Question: I have the following code:
'''
from win32com.client import Dispatch
from tkinter import *
from tkinter import ttk
import tkinter
class applicazione:
def __init__(self, root):
self.root = root
self.root.title('Controllo dati per fatturazione elettronica - Manticle - Smith & Nephew Italia')
ttk.Frame(self.root, width=300, height=250).pack()
#### label list
self.titoli = list()
self.titoli_BFT = ["Num_Doc", "Cod_Art", "Unita Misura", "Tot_Prod", "Quant_Prod", "Perc_IVA_Prod", "Tot_IVA_Prod",
"Linea_Prod", "Sconto", "Perc_Sconto", "Tipo_Sconto", "Cod_Art2", "Desc_Art"]
self.titoli_HFT = ["Dest_Cod_FIS_P_Iva", "Cod_Cli", "Dest_RagSoc1", "Dest_RagSoc2",
"Dest_Indirizzo", "Dest_CAP", "Dest_Localita", "Dest_Provincia", "Cli_Cod_Fis_P_Iva",
"Cod_Dest", "Cli_RagSoc1", "Cli_RagSoc2", "Cli_Indirizzo", "Cli_CAP",
"Cli_Localita", "Cli_Provincia", "Tipo_Doc", "pre_Num_Doc", "Num_Doc",
"Data_Doc", "Vs_Rif", "Data_Rif", "Blank", "Blank2", "CPT", "Scad_Pagamento",
"Descr", "Num_Ord", "Tot_Imp", "Tot_IVA", "Tot_Doc", "Nazione", "IPA", "Reg_Fiscale"]
self.titoli_IVA = ["Num_Doc_TMP", "Num_Doc", "Imponibile", "IVA, Tot", "Perc_IVA"]
self.titoli_RIF_DOC = [ "Num_Doc_TMP", "Num_Doc", "Rif_Doc" ]
self.titoli_RIF_DOC_BFT = ["Num_Doc_TMP", "Num_Doc", "Cod_Art", "NOTE" ]
self.titoli_anomalieBFT = ["ordine", "anomalia"]
self.titoli_anomalieHFT = ["ordine", "anomalia"]
self.inizializza_widgets()
self.lettura()
def inizializza_widgets(self):
#label
self.lblins=tkinter.Label(self.root, text="Controllo dati per fatturazione elettronica", font=("Helvetica", 12))
self.lblins.place(x=10, y=10
for i in range (0,len(self.titoli_HFT)):
j = 80*i
self.lblnome=tkinter.Label(self.root, text= self.titoli_HFT[i], font=("Helvetica", 8))
self.lblnome.place(x=85+j, y=50)
#buttons
ttk.Button(self.root, , text='Inserisci', width='10').place(x=645, y=590)
#pulsante lettura
ttk.Button(self.root, text='Modifica', width='10').place(x=725, y=590)
ttk.Button(self.root, text='Indietro', width='10').place(x=805, y=590)
ttk.Button(self.root, text='Avanti', width='10').place(x=885, y=590)
def onFrameConfigure(self, event):
'''Reset the scroll region to encompass the inner frame'''
self.canvas.configure(scrollregion=self.canvas.bbox("all"))
def lettura(self):
xl= Dispatch("Excel.Application")
xl.Visible = True
self.checkb_intvar = list() #contiene una lista di 1 o 0 associati alle checkbox nella lista quadratini
self.quadratiniB = l = [None] * (13 * len(self.titoli_BFT) )
self.quadratiniH = l = [None] * (13 * len(self.titoli_HFT) )
wbH = xl.Workbooks.Open(r'C:\Users\\Marco\\LAVORO\\Smith&Nephew\\appRonca\\fonte\\HFT_SAP_2.csv')
print("wbH")
wsH=wbH.WorkSheets(1) # get a reference to the first sheet
cont = 0
MAX = 3 #13 lunghezza visibile senza barra navigatrice del numero di righe nella finestra 13
cont = 0
for i in range(0, MAX):
for j in range(0,len(self.titoli_HFT)):
print("for for")
cont = cont + 1
print("i")
print(i)
print("j")
print(j)
print(" The {} set is often represented as {{0}} ".format("empty"))
#### indexes for DI excel cells management
k = 80*j #i con j
l = 40*i #k con l
contvalueX = i + 1 #con zero da errore allora +1
contvalueY = j + 1 #con zero da errore allora +1
self.txt1 = tkinter.Text(self.root, width='10', height='1')
#Reading excel cells file
if (wsH.Cells(contvalueX, contvalueY ).Value != None):
self.txt1.insert('1.0', wsH.Cells(contvalueX, contvalueY ).Value)#ws.Cells(1,i).Value
self.txt1.tag_add("start", "1.0", "1.13")
if (contvalueY == 1 ):
self.txt1.tag_config("start", background="white", foreground="red")
#self.txt1.tag_configure("red", foreground="red")
#self.txt1.highlight_pattern("word", "red")
#self.txt1 = tkinter.Text(self.root, width='10', height='1', text = ws.Cells(1,i).Value)
self.txt1.place(x=85+k, y=80+l) #5 + 80
print("if")
else: #None case
print("else")
self.txt1.insert('1.0', "")
self.txt1.place(x=85+k, y=80+l)
if (contvalueY == 1 ):
self.txt1.tag_config("start", background="white", foreground="red")
wbH.Close()
xl.Quit()
if __name__ == '__main__':
root = tkinter.Tk()
w, h = root.winfo_screenwidth(), root.winfo_screenheight()
root.geometry("%dx%d+0+0" % (w, h))
applicazione(root)
root.mainloop()
'''
The application runned:

I read data from an excel file (lettura function)
but i would like to add an horizontal and a vertical scrollbar i read first of all this:
<URL>
but use "grid" that i do not use and i'm not able to associate my double "for" "Text" to the vertical scroll bar (Lettura function)
The following code is edited with the scrollbar but does not work:
'''
import tkinter as tk
from win32com.client import Dispatch
from tkinter import *
#from tkinter import ttk
import tkinter
class Example(tk.Frame):
def __init__(self, root):
tk.Frame.__init__(self, root)
root.title('Controllo dati per fatturazione elettronica - Manticle - Smith & Nephew Italia')
#tk.Frame(root, width=100, height=450).pack()
self.canvas = tk.Canvas(root, borderwidth=0, background="#C0C0C0")
self.frame = tk.Frame(self.canvas, background="#ffffff")
self.vsb = tk.Scrollbar(root, orient="vertical", command=self.canvas.yview)
self.canvas.configure(yscrollcommand=self.vsb.set)
self.vsb.pack(side="right", fill="y")
self.canvas.pack(side="left", fill="both", expand=True)
self.canvas.create_window((4,4), window=self.frame, anchor="nw",
tags="self.frame")
self.frame.bind("<Configure>", self.onFrameConfigure)
self.titoli_BFT = ["Num_Doc", "Cod_Art", "Unita Misura", "Tot_Prod", "Quant_Prod", "Perc_IVA_Prod", "Tot_IVA_Prod",
"Linea_Prod", "Sconto", "Perc_Sconto", "Tipo_Sconto", "Cod_Art2", "Desc_Art"]
self.titoli_HFT = ["Dest_Cod_FIS_P_Iva", "Cod_Cli", "Dest_RagSoc1", "Dest_RagSoc2",
"Dest_Indirizzo", "Dest_CAP", "Dest_Localita", "Dest_Provincia", "Cli_Cod_Fis_P_Iva",
"Cod_Dest", "Cli_RagSoc1", "Cli_RagSoc2", "Cli_Indirizzo", "Cli_CAP",
"Cli_Localita", "Cli_Provincia", "Tipo_Doc", "pre_Num_Doc", "Num_Doc",
"Data_Doc", "Vs_Rif", "Data_Rif", "Blank", "Blank2", "CPT", "Scad_Pagamento",
"Descr", "Num_Ord", "Tot_Imp", "Tot_IVA", "Tot_Doc", "Nazione", "IPA", "Reg_Fiscale"]
#self.inizializza_widgets()
self.populate()
self.lettura()
def inizializza_widgets(self):
#label title
self.lblins=tk.Label(root, text="Controllo dati per fatturazione elettronica", font=("Helvetica", 12))
self.lblins.place(x=10, y=10)
for i in range (0,len(self.titoli_HFT)):
j = 80*i
self.lblnome=tk.Label(root, text= self.titoli_HFT[i], font=("Helvetica", 8))
self.lblnome.place(x=85+j, y=50)
#965 560
tk.Button(root, text='Inserisci', width='10').place(x=645, y=590)
#pulsante lettura
tk.Button(root, text='Modifica', width='10').place(x=725, y=590)
tk.Button(root, text='Indietro', width='10').place(x=805, y=590)
tk.Button(root, text='Avanti', width='10').place(x=885, y=590)
def lettura(self):
xl= Dispatch("Excel.Application")
xl.Visible = True
wbH = xl.Workbooks.Open(r'C:\Users\\Marco\\LAVORO\\Smith&Nephew\\appRonca\\fonte\\HFT_SAP_2.csv')
print("wbH")
wsH=wbH.WorkSheets(1) # get a reference to the first sheet
cont = 0
MAX = 9 #13 lunghezza visibile senza barra navigatrice del numero di righe nella finestra 13
cont = 0
for i in range(0, MAX):
for j in range(0,len(self.titoli_HFT)):
print("for for")
cont = cont + 1
print("cont")
print(cont)
#### INDEXES
k = 80*j #i con j
l = 40*i #k con l
contvalueX = i + 1 #con zero da errore allora +1
contvalueY = j + 1 #con zero da errore allora +1
self.txt1 = tk.Text(root, width='10', height='1')
#Lettura celle del file HFT
if (wsH.Cells(contvalueX, contvalueY ).Value != None):
self.txt1.insert('1.0', wsH.Cells(contvalueX, contvalueY ).Value)#ws.Cells(1,i).Value
self.txt1.tag_add("start", "1.0", "1.13")
if (contvalueY == 1 ):
self.txt1.tag_config("start", background="white", foreground="red")
self.txt1.place(x=85+k, y=80+l) #5 + 80
print("if")
else: #None case
print("else")
self.txt1.insert('1.0', "")
self.txt1.place(x=85+k, y=80+l)
if (contvalueY == 1 ): #### qui si richiama la funziona regole con tutte le regole
self.txt1.tag_config("start", background="white", foreground="red")
wbH.Close()
xl.Quit()
def onFrameConfigure(self, event):
'''Reset the scroll region to encompass the inner frame'''
self.canvas.configure(scrollregion=self.canvas.bbox("all"))
if __name__ == "__main__":
root=tk.Tk()
Example(root).pack(side="top", fill="both", expand=True)
root.mainloop()
'''
and this:
<URL>
that is not organise like a class.
how can i implement the 2 scrollbars?
new version:
'''
from win32com.client import Dispatch
from tkinter import *
from tkinter import ttk
import tkinter
class applicazione:
def __init__(self, root):
self.root = root
# Top-level frame
self.frame = ttk.Frame(self.root, relief="sunken")
# Canvas creation with double scrollbar
hscrollbar = ttk.Scrollbar(self.frame, orient = tkinter.HORIZONTAL)
vscrollbar = ttk.Scrollbar(self.frame, orient = tkinter.VERTICAL)
self.canvas = tkinter.Canvas(self.frame, bd=0, highlightthickness=0, yscrollcommand = vscrollbar.set, xscrollcommand = hscrollbar.set)
vscrollbar.config(command = self.canvas.yview)
hscrollbar.config(command = self.canvas.xview)
# Add controls here
self.subframe = ttk.Frame(self.canvas)
#Packing everything
self.subframe.pack(padx = 15, pady = 15, fill = tkinter.BOTH, expand = tkinter.TRUE)
hscrollbar.pack( fill=tkinter.X, side=tkinter.BOTTOM, expand=tkinter.FALSE)
vscrollbar.pack( fill=tkinter.Y, side=tkinter.RIGHT, expand=tkinter.FALSE)
self.canvas.pack(side = tkinter.LEFT, padx = 5, pady = 5, fill = tkinter.BOTH, expand= tkinter.TRUE)
self.frame.pack( padx = 5, pady = 5, expand = True, fill = tkinter.BOTH)
self.canvas.create_window(0,0, window = self.subframe)
self.root.update_idletasks() # update geometry
self.canvas.config(scrollregion = self.canvas.bbox("all"))
self.canvas.xview_moveto(0)
self.canvas.yview_moveto(0)
self.root.title('Controllo dati per fatturazione elettronica - Manticle - Smith & Nephew Italia')
ttk.Frame(self.root, width=300, height=250).pack()
#### Titles
self.titoli_HFT = ["Dest_Cod_FIS_P_Iva", "Cod_Cli", "Dest_RagSoc1", "Dest_RagSoc2",
"Dest_Indirizzo", "Dest_CAP", "Dest_Localita", "Dest_Provincia", "Cli_Cod_Fis_P_Iva",
"Cod_Dest", "Cli_RagSoc1", "Cli_RagSoc2", "Cli_Indirizzo", "Cli_CAP",
"Cli_Localita", "Cli_Provincia", "Tipo_Doc", "pre_Num_Doc", "Num_Doc",
"Data_Doc", "Vs_Rif", "Data_Rif", "Blank", "Blank2", "CPT", "Scad_Pagamento",
"Descr", "Num_Ord", "Tot_Imp", "Tot_IVA", "Tot_Doc", "Nazione", "IPA", "Reg_Fiscale"]
self.inizializza_widgets()
def inizializza_widgets(self):
self.lblins=tkinter.Label(self.root, text="Controllo dati per fatturazione elettronica", font=("Helvetica", 12))
self.lblins.place(x=10, y=10)
for i in range (0,len(self.titoli_HFT)):
j = 80*i
self.lblnome=tkinter.Label(self.root, text= self.titoli_HFT[i], font=("Helvetica", 8))
self.lblnome.place(x=85+j, y=50)
ttk.Button(self.root, text='Inserisci', width='10').place(x=645, y=590)
ttk.Button(self.root, text='Modifica', width='10').place(x=725, y=590)
ttk.Button(self.root, text='Indietro', width='10').place(x=805, y=590)
ttk.Button(self.root, text='Avanti', width='10').place(x=885, y=590)
if __name__ == '__main__':
root = tkinter.Tk()
root.title( "Double scrollbar with tkinter" )
w, h = root.winfo_screenwidth(), root.winfo_screenheight()
root.geometry("%dx%d+0+0" % (w, h))
applicazione(root)
root.mainloop()
'''
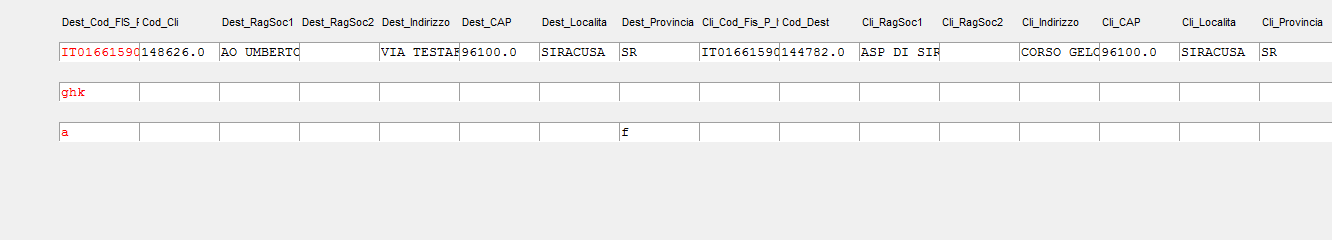
Answer: I've also struggled with creating a double scrollbar window. Here is an implementation using 'pack' layout manager (you should be able to tailor it for a 'grid' layout) :
'''
import tkinter as tk
from tkinter import ttk
# Top-level frame
root = tk.Tk()
root.title( "Double scrollbar with tkinter" )
root.minsize(width = 600, height = 600)
frame = ttk.Frame(root, relief="sunken")
# Canvas creation with double scrollbar
hscrollbar = ttk.Scrollbar(frame, orient = tk.HORIZONTAL)
vscrollbar = ttk.Scrollbar(frame, orient = tk.VERTICAL)
sizegrip = ttk.Sizegrip(frame)
canvas = tk.Canvas(frame, bd=0, highlightthickness=0, yscrollcommand = vscrollbar.set, xscrollcommand = hscrollbar.set)
vscrollbar.config(command = canvas.yview)
hscrollbar.config(command = canvas.xview)
# Add controls here
subframe = ttk.Frame(canvas)
#Packing everything
subframe.pack(padx = 15, pady = 15, fill = tk.BOTH, expand = tk.TRUE)
hscrollbar.pack( fill=tk.X, side=tk.BOTTOM, expand=tk.FALSE)
vscrollbar.pack( fill=tk.Y, side=tk.RIGHT, expand=tk.FALSE)
sizegrip.pack(in_ = hscrollbar, side = tk.BOTTOM, anchor = "se")
canvas.pack(side = tk.LEFT, padx = 5, pady = 5, fill = tk.BOTH, expand= tk.TRUE)
frame.pack( padx = 5, pady = 5, expand = True, fill = tk.BOTH)
canvas.create_window(0,0, window = subframe)
root.update_idletasks() # update geometry
canvas.config(scrollregion = canvas.bbox("all"))
canvas.xview_moveto(0)
canvas.yview_moveto(0)
# launch the GUI
root.mainloop()
'''
(Tested with Python 3.4).
Exemples :
<URL>
<URL>
It's not perfect, since it lacks the small block on the bottom right corner.
'''
from win32com.client import Dispatch
from tkinter import *
from tkinter import ttk
import tkinter
class applicazione(object):
def __init__(self, root):
self.root = root
# Top-level frame
self.root.title('Controllo dati per fatturazione elettronica - Manticle - Smith & Nephew Italia')
self.frame = ttk.Frame(self.root, width=300, height=250)
# Canvas creation with double scrollbar
hscrollbar = ttk.Scrollbar(self.frame, orient = tkinter.HORIZONTAL)
vscrollbar = ttk.Scrollbar(self.frame, orient = tkinter.VERTICAL)
sizegrip = ttk.Sizegrip(self.frame)
self.canvas = tkinter.Canvas(self.frame, bd=0, highlightthickness=0, yscrollcommand = vscrollbar.set, xscrollcommand = hscrollbar.set)
vscrollbar.config(command = self.canvas.yview)
hscrollbar.config(command = self.canvas.xview)
# Add controls here
self.subframe = ttk.Frame(self.canvas)
#### Titles
self.titoli_HFT = ["Dest_Cod_FIS_P_Iva", "Cod_Cli", "Dest_RagSoc1", "Dest_RagSoc2",
"Dest_Indirizzo", "Dest_CAP", "Dest_Localita", "Dest_Provincia", "Cli_Cod_Fis_P_Iva",
"Cod_Dest", "Cli_RagSoc1", "Cli_RagSoc2", "Cli_Indirizzo", "Cli_CAP",
"Cli_Localita", "Cli_Provincia", "Tipo_Doc", "pre_Num_Doc", "Num_Doc",
"Data_Doc", "Vs_Rif", "Data_Rif", "Blank", "Blank2", "CPT", "Scad_Pagamento",
"Descr", "Num_Ord", "Tot_Imp", "Tot_IVA", "Tot_Doc", "Nazione", "IPA", "Reg_Fiscale"]
self.inizializza_widgets()
#Packing everything
self.subframe.pack(fill = tkinter.BOTH, expand = tkinter.TRUE)
hscrollbar.pack( fill=tkinter.X, side=tkinter.BOTTOM, expand=tkinter.FALSE)
vscrollbar.pack( fill=tkinter.Y, side=tkinter.RIGHT, expand=tkinter.FALSE)
sizegrip.pack(in_= hscrollbar, side = BOTTOM, anchor = "se")
self.canvas.pack(side = tkinter.LEFT, padx = 5, pady = 5, fill = tkinter.BOTH, expand= tkinter.TRUE)
self.frame.pack( padx = 5, pady = 5, expand = True, fill = tkinter.BOTH)
self.canvas.create_window(0,0, window = self.subframe)
self.root.update_idletasks() # update geometry
self.canvas.config(scrollregion = self.canvas.bbox("all"))
self.canvas.xview_moveto(0)
self.canvas.yview_moveto(0)
def inizializza_widgets(self):
self.LabelFrame = ttk.Frame(self.subframe)
self.lblins = tkinter.Label(self.LabelFrame, text="Controllo dati per fatturazione elettronica", font=("Helvetica", 12))
self.lblins.pack()
for i in range (0,len(self.titoli_HFT)):
j = 80*i
self.lblnome=tkinter.Label(self.LabelFrame, text= self.titoli_HFT[i], font=("Helvetica", 8))
self.lblnome.pack(side = LEFT)#place(x=85+j, y=50)
self.ContentFrame = ttk.Frame(self.subframe, width = 600, height = 600)
self.ButtonsFrame = ttk.Frame(self.subframe)
ttk.Frame(self.ButtonsFrame).pack(side=LEFT, fill = X, expand=TRUE)
ttk.Button(self.ButtonsFrame, text='Inserisci', width='10').pack(side = LEFT)
ttk.Button(self.ButtonsFrame, text='Modifica', width='10').pack(side = LEFT)
ttk.Button(self.ButtonsFrame, text='Indietro', width='10').pack(side = LEFT)
ttk.Button(self.ButtonsFrame, text='Avanti', width='10').pack(side = LEFT)
ttk.Frame(self.ButtonsFrame).pack(side=RIGHT, fill = X, expand=TRUE)
self.LabelFrame.pack(side = TOP, fill = X, expand=TRUE)
self.ContentFrame.pack(fill = BOTH, expand = TRUE)
self.ButtonsFrame.pack(side = BOTTOM, fill = X, expand = TRUE)
if __name__ == '__main__':
root = tkinter.Tk()
root.title( "Double scrollbar with tkinter" )
w, h = root.winfo_screenwidth(), root.winfo_screenheight()
root.geometry("%dx%d+0+0" % (0.99*w, 0.9*h))
applicazione(root)
root.mainloop()
'''
<URL>